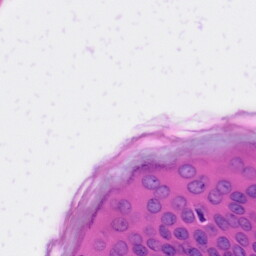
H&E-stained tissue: Skin